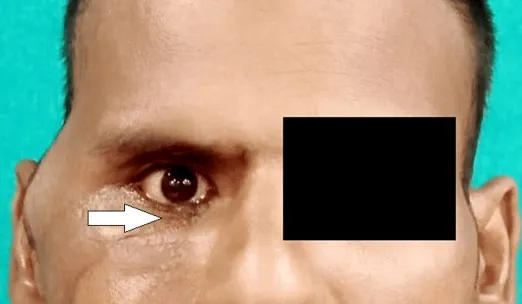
Follow-up photograph (frontal view).
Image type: medical_photograph (oral_photograph)